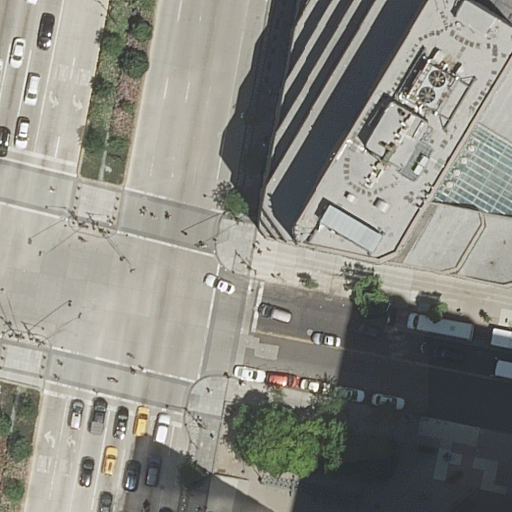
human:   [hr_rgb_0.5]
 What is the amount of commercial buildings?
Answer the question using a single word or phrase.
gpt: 0

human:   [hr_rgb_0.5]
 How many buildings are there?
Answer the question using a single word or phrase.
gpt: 3

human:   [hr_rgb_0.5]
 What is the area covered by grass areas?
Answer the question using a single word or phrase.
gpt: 518m2

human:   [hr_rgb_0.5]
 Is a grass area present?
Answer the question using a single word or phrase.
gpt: yes

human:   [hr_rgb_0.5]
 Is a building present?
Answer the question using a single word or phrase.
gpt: yes

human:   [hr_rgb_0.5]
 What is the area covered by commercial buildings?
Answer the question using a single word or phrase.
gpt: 0m2

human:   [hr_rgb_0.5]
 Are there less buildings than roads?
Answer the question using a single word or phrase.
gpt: yes

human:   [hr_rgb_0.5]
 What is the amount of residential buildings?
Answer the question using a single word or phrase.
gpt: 3

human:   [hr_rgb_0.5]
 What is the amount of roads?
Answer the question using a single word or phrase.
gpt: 11

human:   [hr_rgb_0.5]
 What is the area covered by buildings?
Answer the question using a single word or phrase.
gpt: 1648m2

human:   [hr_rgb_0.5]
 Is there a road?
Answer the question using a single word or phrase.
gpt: yes

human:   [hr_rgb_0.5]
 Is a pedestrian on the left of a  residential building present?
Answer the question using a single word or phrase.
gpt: yes

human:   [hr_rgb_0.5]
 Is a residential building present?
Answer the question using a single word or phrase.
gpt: yes

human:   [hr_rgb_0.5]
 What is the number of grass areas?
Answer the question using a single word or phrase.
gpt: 2

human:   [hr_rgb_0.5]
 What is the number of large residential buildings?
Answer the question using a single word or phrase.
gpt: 1

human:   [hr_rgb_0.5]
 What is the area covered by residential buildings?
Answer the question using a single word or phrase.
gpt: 1648m2

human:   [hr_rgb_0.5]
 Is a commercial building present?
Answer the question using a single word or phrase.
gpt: no

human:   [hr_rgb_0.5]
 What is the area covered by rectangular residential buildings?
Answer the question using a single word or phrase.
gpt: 1648m2

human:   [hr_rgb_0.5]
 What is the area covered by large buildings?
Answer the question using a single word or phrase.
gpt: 1633m2

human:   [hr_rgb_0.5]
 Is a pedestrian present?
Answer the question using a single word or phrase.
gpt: yes

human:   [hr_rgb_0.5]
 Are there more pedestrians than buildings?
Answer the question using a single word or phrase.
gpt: no

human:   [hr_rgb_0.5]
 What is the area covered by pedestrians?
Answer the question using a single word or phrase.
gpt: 1210m2

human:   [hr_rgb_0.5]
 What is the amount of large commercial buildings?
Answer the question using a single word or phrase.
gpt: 0

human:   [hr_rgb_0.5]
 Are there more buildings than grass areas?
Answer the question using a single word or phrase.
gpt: yes

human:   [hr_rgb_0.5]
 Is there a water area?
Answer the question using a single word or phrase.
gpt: no

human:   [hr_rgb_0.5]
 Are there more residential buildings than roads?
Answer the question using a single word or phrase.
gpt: no

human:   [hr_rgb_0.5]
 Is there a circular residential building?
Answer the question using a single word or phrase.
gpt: no

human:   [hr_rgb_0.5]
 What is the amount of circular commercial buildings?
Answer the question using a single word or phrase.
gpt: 0

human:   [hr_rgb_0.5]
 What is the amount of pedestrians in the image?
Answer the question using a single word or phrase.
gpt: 1

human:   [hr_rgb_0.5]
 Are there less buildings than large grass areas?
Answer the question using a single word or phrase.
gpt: no

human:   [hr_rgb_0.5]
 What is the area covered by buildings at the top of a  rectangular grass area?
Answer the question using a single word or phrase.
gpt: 1648m2

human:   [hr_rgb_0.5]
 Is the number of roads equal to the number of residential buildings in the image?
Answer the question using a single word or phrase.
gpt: no

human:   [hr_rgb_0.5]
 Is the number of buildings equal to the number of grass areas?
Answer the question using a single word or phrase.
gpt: no

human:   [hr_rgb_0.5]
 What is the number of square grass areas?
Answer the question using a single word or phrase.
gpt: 0

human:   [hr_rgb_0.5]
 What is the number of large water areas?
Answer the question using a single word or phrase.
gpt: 0

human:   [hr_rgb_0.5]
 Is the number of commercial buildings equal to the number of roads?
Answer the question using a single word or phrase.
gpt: no

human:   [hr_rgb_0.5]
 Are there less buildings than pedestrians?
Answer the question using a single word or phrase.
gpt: no

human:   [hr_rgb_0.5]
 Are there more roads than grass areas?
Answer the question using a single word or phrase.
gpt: yes

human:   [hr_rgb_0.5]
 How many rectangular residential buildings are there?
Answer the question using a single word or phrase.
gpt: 3

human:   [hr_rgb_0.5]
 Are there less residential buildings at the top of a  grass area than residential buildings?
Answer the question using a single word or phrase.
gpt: yes

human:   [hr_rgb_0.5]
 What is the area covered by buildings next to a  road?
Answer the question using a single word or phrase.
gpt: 1648m2

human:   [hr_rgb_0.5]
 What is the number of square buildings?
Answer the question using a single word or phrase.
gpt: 0

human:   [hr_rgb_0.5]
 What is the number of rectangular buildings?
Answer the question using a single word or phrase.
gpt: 3

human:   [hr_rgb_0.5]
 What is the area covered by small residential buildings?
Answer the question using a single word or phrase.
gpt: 14m2

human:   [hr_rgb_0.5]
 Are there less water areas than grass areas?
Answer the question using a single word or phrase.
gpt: yes

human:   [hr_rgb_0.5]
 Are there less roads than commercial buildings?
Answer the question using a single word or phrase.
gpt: no

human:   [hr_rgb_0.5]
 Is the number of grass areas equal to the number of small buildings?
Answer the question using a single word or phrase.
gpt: yes

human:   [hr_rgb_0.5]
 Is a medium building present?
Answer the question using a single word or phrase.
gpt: no

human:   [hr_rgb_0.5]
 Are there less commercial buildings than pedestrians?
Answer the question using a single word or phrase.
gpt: yes

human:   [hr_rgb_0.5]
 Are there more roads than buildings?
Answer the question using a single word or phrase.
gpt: yes

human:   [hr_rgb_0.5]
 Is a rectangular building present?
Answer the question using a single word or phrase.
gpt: yes

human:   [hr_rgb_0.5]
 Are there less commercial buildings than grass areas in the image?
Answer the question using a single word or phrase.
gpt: yes

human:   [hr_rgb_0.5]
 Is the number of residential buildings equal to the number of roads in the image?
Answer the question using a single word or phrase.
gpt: no

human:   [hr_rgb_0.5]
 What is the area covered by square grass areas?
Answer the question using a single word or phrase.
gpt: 0m2

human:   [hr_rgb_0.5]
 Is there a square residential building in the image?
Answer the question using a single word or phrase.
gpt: no

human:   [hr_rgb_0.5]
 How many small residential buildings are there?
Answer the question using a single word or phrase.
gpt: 2

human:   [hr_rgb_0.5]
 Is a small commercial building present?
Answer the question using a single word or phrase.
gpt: no

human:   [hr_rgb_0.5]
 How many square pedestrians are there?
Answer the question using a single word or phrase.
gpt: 0

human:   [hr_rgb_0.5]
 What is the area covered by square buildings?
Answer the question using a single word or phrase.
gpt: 0m2

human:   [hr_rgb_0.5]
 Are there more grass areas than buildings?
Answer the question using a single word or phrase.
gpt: no

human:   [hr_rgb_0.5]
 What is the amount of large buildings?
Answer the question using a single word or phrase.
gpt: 1

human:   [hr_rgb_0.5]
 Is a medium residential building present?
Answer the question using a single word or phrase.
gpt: no

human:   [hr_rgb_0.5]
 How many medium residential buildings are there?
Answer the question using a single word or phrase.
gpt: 0

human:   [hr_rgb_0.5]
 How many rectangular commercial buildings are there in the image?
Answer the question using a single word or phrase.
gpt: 0